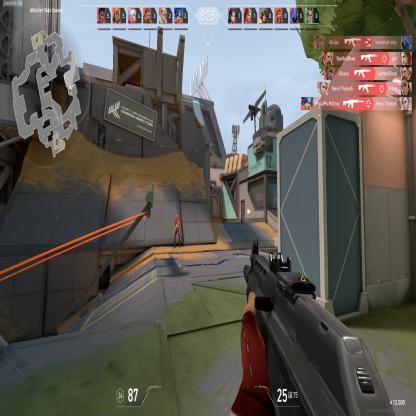
Label: enemy